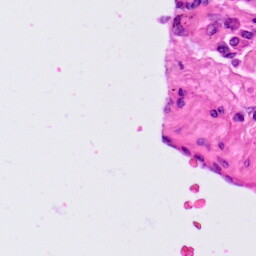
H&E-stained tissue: Lung